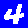
Digit: 4